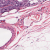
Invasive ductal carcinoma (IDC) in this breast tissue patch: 1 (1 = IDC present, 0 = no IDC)